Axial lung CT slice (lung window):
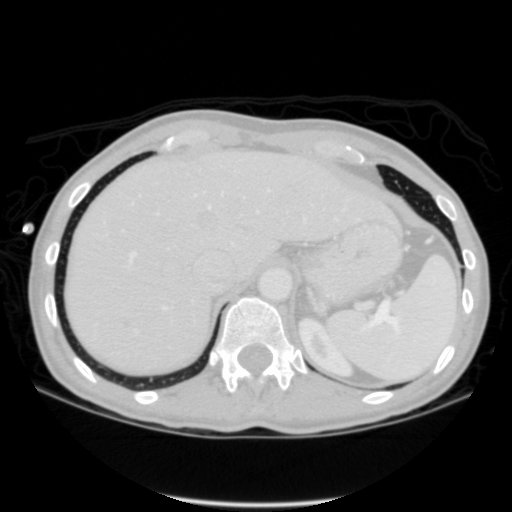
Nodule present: no